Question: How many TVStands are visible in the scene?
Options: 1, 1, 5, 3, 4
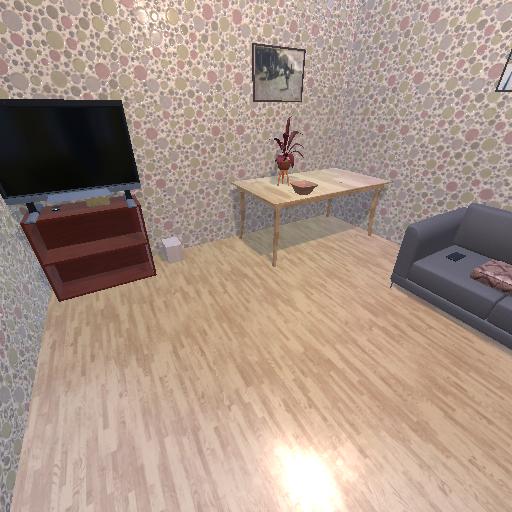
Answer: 1